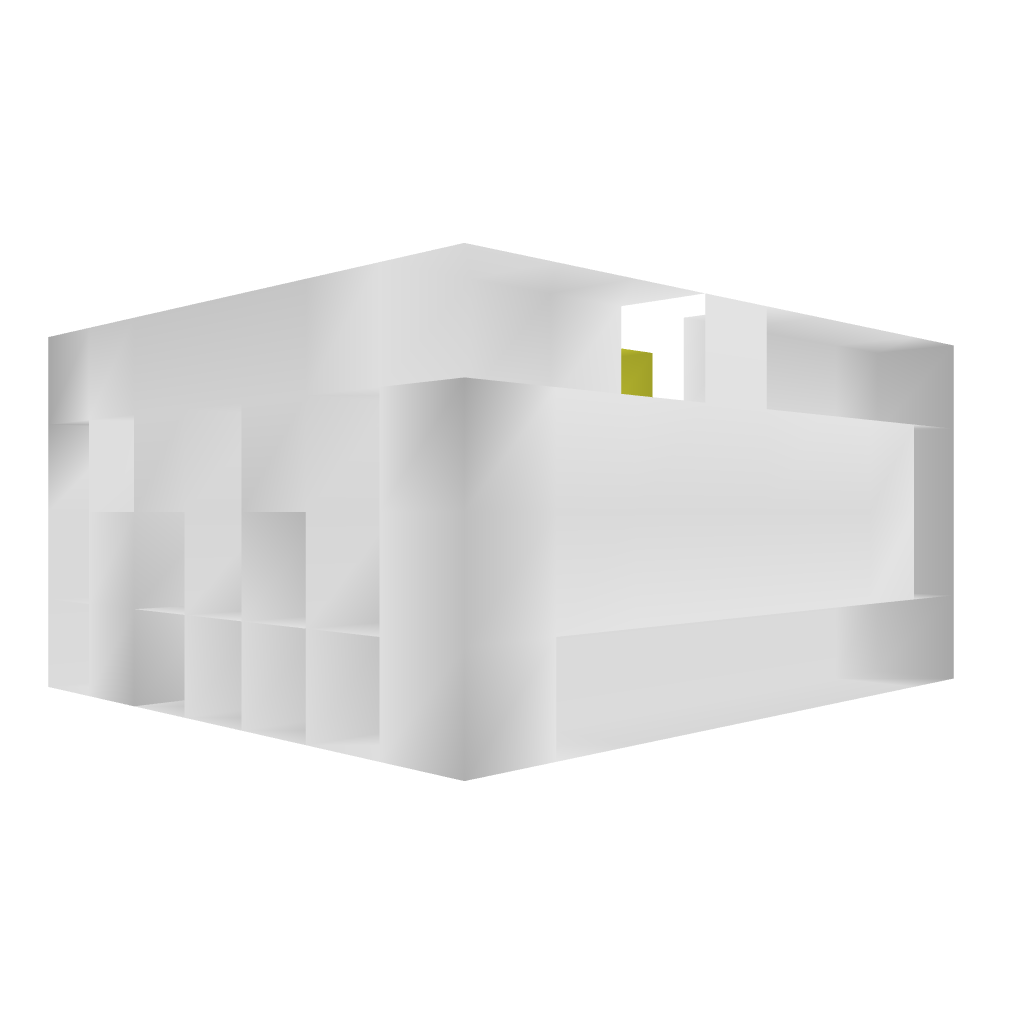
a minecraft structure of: Mini Apple Store bad low quality